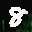
Label: 8